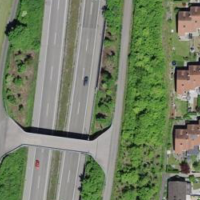
EUNIS habitat code: 57
Species observed at this site:
Milvus milvus
Buteo buteo